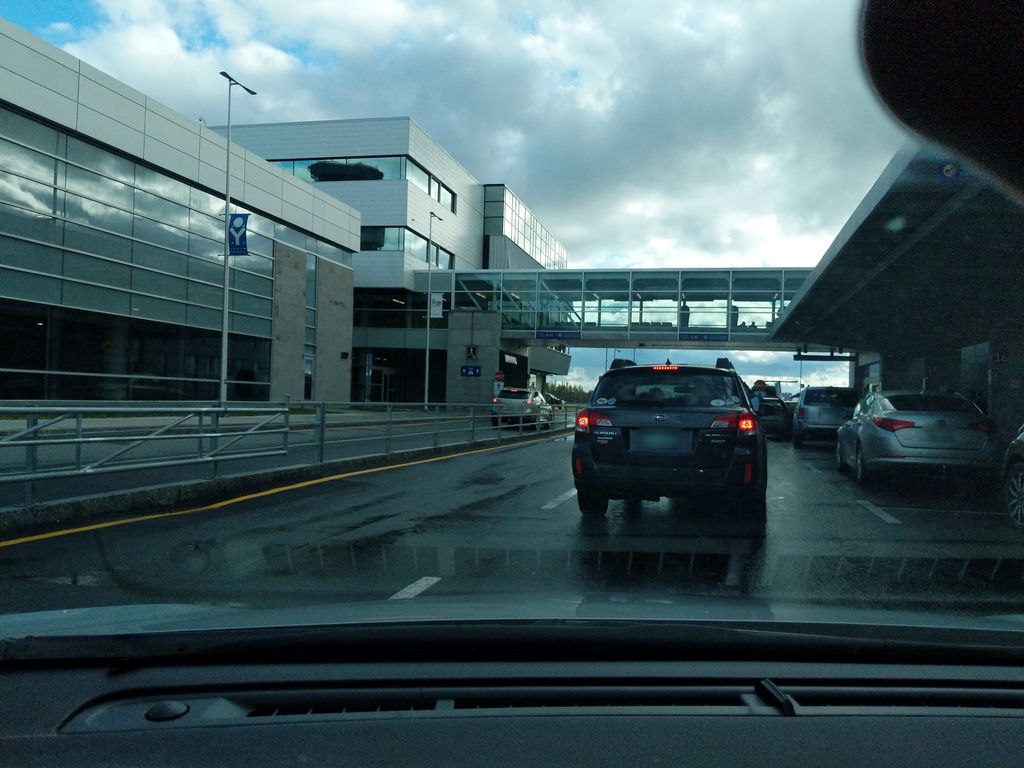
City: quebec_city